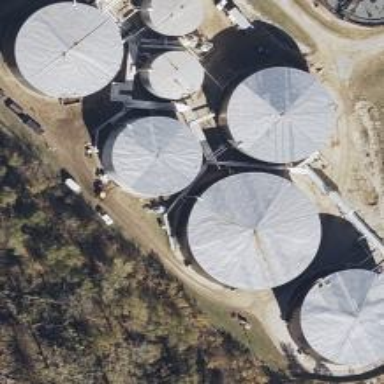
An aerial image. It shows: Storage tank which is man-made and housed in building.